Brain MRI, t1w sequence, axial 2D slice.
Patient: age 28, sex F, weight 95 kg, height 1.95 m
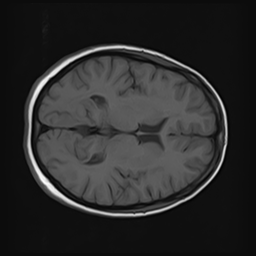